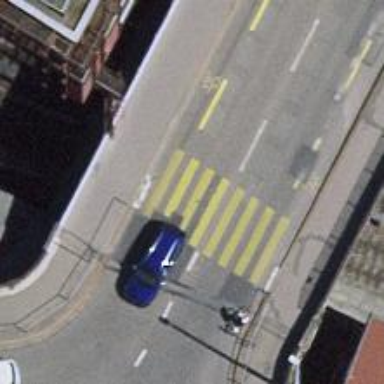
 passing over bridge. The road includes lane for cyclists on both sides."